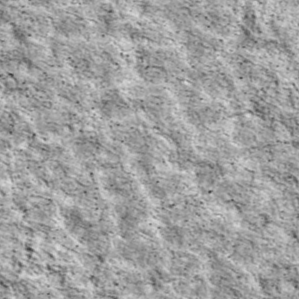
Label: non_frost